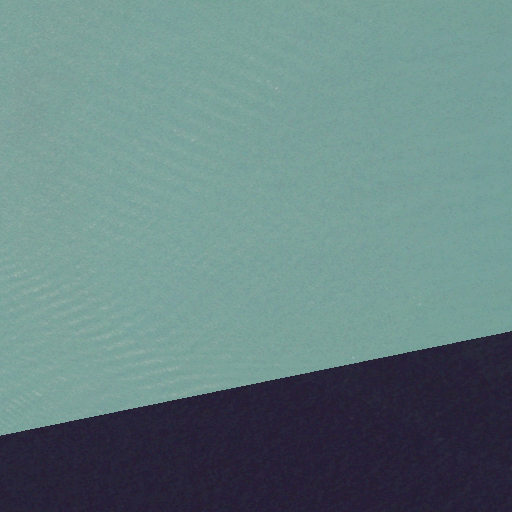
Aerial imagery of bar in Connecticut named Eel Grass Ground containing only open water